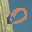
Label: 0